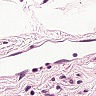
Metastatic tissue present: no